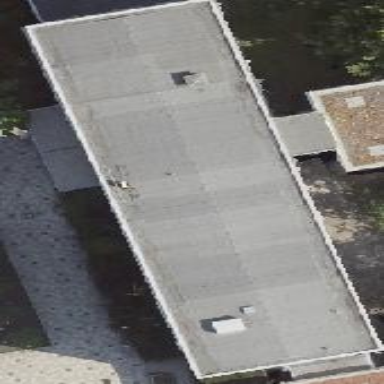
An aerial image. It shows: University building with flat roof.